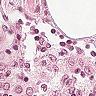
Metastatic tissue present: no